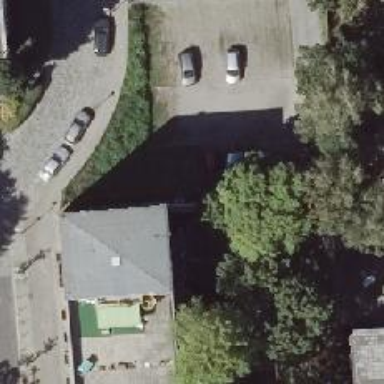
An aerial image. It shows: Car sharing facility.